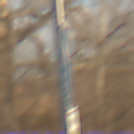
Verkehrszeichen: VorgeschriebeneFahrtrichtungGeradeaus
Zusatzzeichen unten: BesondereFahrzeugeUndTransportgueter9
Umgebung: Outdoor, Nature
Tageszeit: SunriseSunset
Wetter: PartlyCloudy
Licht: Natural
Jahreszeit: NotSpecified
Kontrast: MediumContrast